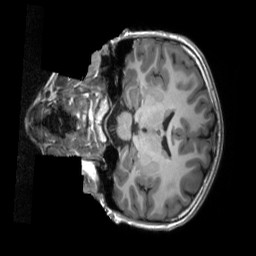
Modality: T1w
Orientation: coronal
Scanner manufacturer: siemens
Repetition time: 2.3 s
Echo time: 0.00229 s